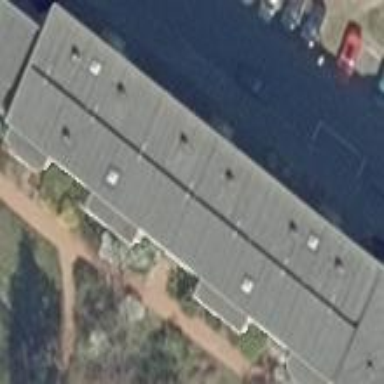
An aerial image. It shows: Building with apartments and flat roof.